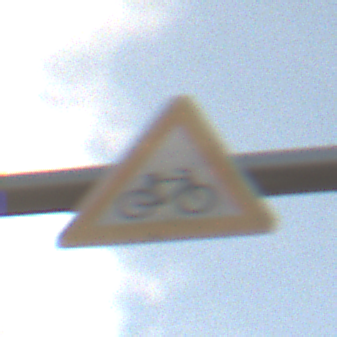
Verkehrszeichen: RadverkehrLinks
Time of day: SunriseSunset
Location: Outdoor (Nature)
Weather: PartlyCloudy
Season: NotSpecified
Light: Natural